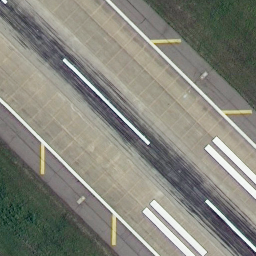
Label: runway